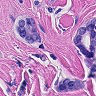
Metastatic tissue present: yes